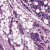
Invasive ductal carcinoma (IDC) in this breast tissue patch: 1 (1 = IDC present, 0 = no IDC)